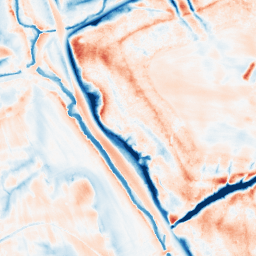
Category: edge_preserving
Decomposition family: guided
Decomposition parameters: radius: 8
eps: 0.1
Upsampling method: cubic_catmull_rom
Upsampling parameters: scale: 2
Upsampling scale: 2